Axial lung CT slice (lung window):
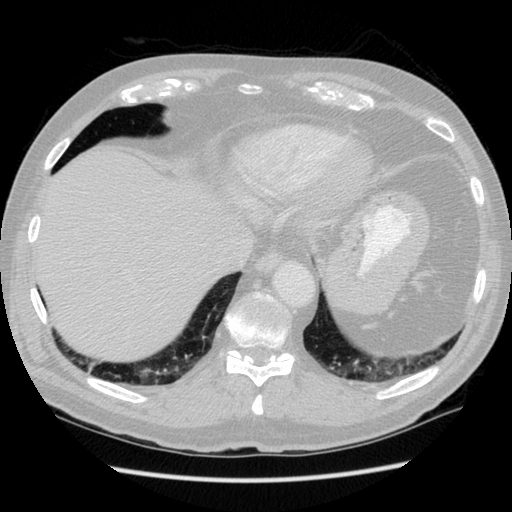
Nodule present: no